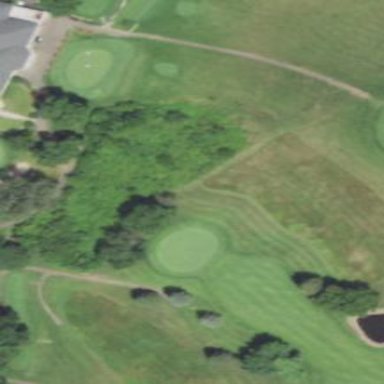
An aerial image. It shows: Area with grass used as rough in golf course.